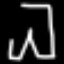
Label: pants